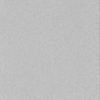
Label: dusty